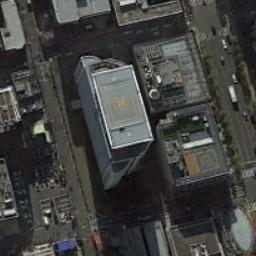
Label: commercial_area